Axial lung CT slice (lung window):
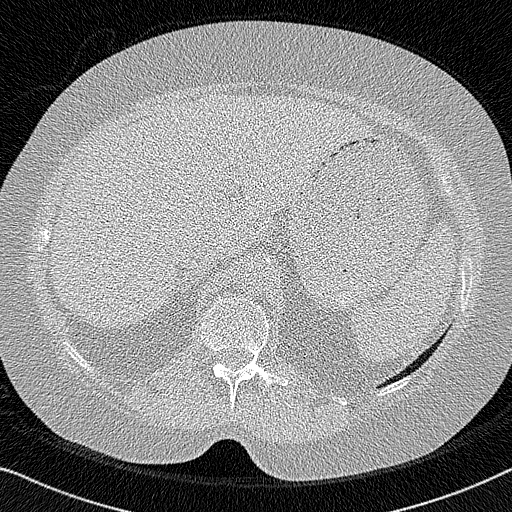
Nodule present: no